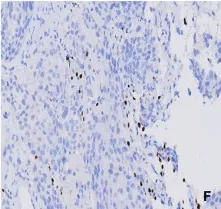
While remaining alveolar epithelial cells were positive (x20 hematoxylin/eosin). TTF1: cancer cells were negative, while remaining alveolar epithelial cells were positive (x20 hematoxylin/eosin).
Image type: pathology (immunostaining)